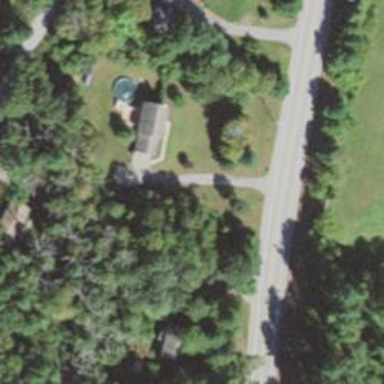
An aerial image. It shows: Residential driveway serving as service road.